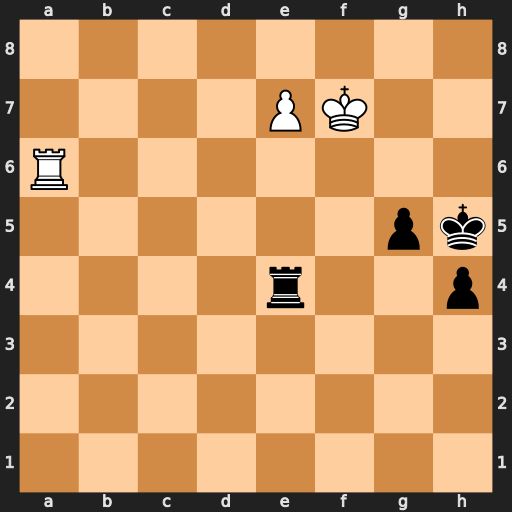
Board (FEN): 8/4PK2/R7/6pk/4r2p/8/8/8
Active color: w
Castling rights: -
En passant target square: -
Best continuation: Re6 Rxe6 Kxe6